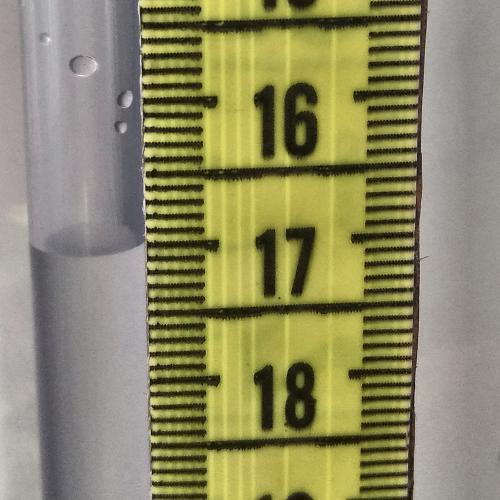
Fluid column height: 17.0 cm